Aerial crown-view tile of a tropical tree (Barro Colorado Island, Panama), acquired 20240918:
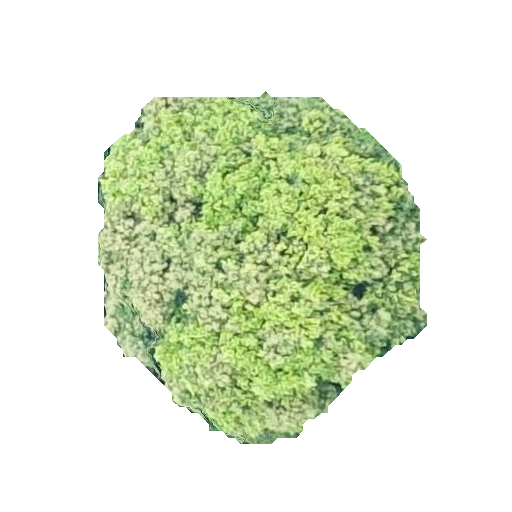
Species: Prioria copaifera
GBIF accepted scientific name: Prioria copaifera
Crown area: 136.966 m²